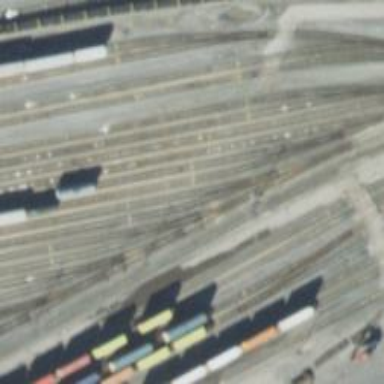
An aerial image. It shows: Railway yard in service.